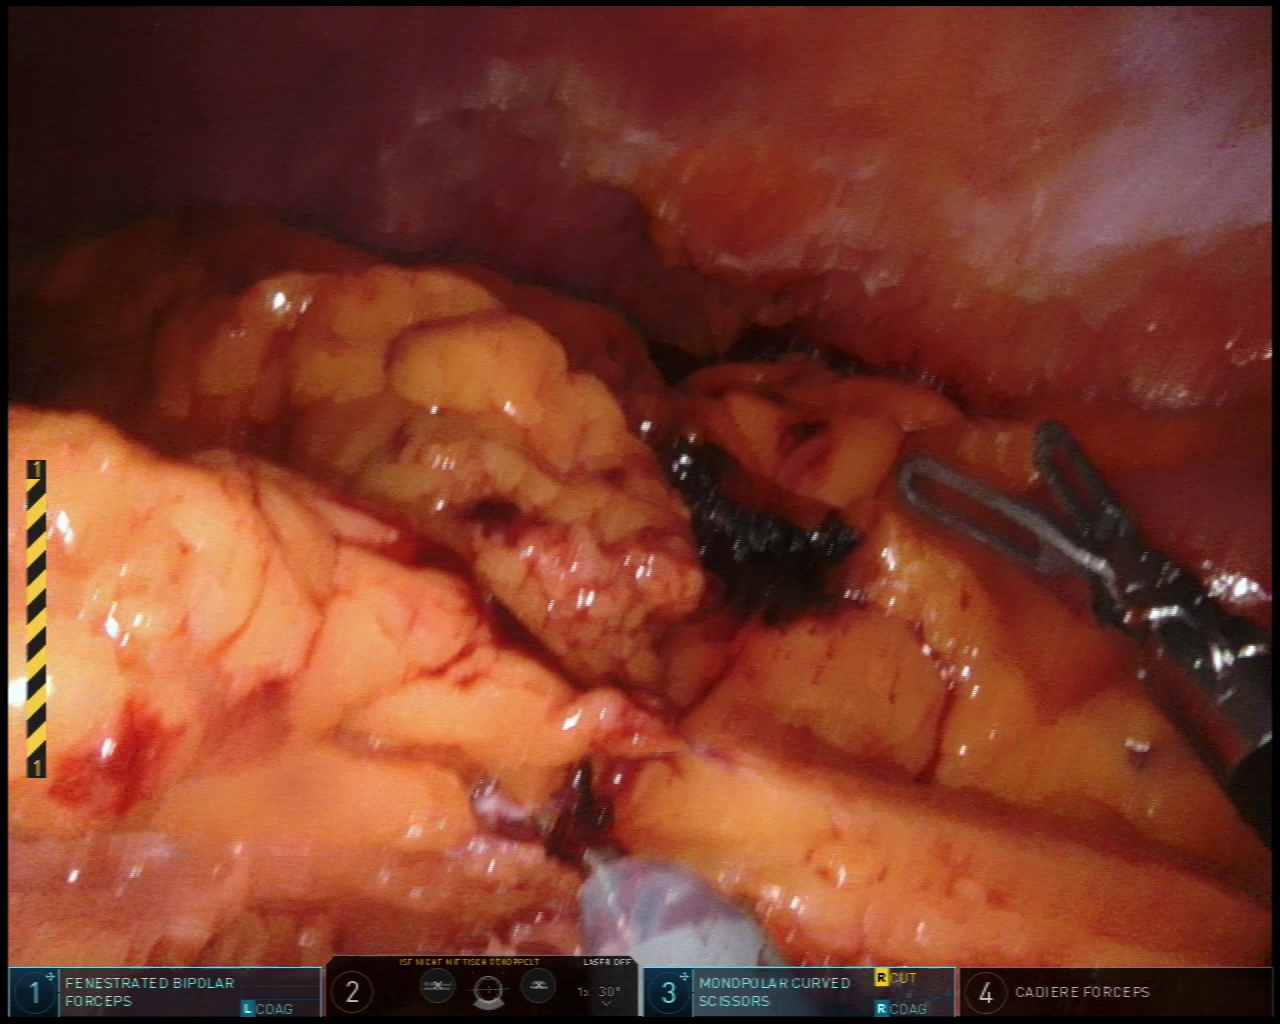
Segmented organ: abdominal_wall
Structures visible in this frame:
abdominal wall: yes
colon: yes
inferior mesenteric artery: no
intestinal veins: no
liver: no
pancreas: no
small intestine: no
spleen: no
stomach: no
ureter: no
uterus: no
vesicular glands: no